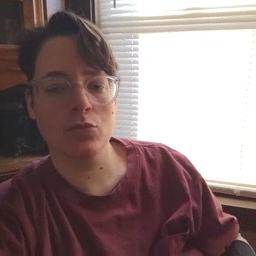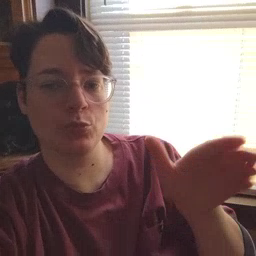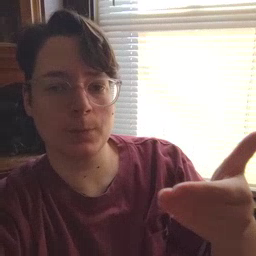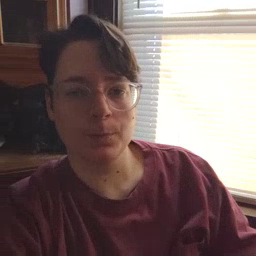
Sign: room